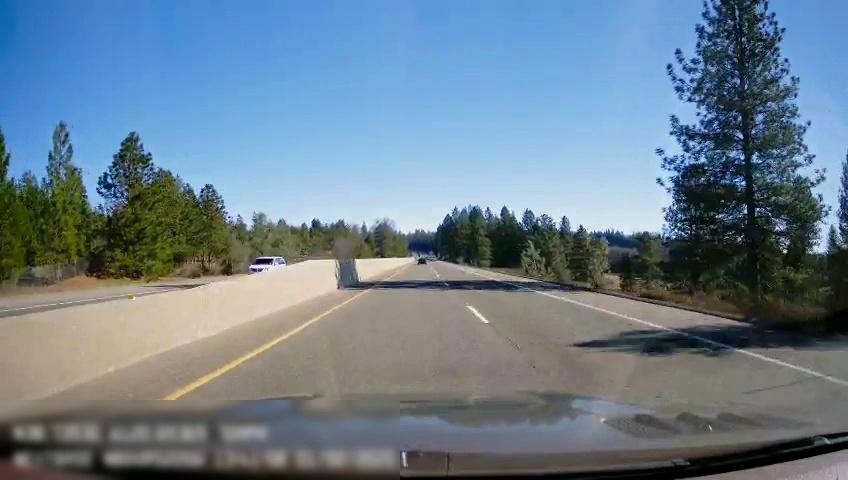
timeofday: Day
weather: Sunny
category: Drivable Space
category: Drivable Space
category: Vehicles | SUV
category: Lanes | Alternate Lane
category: Lanes | Current Lane
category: Lanes | Alternate Lane
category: Lanes | Opposite Lane